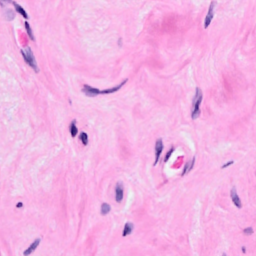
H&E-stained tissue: Breast